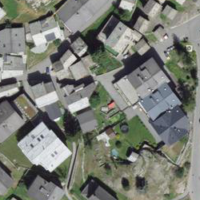
EUNIS habitat code: 54
Species observed at this site:
Turdus pilaris
Passer domesticus
Pyrrhocorax graculus
Motacilla alba